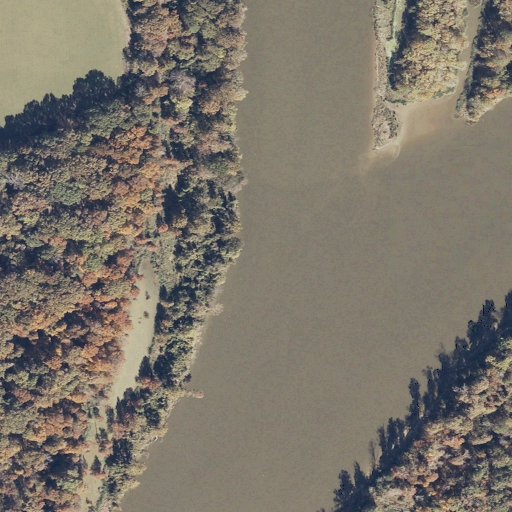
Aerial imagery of bar in Alabama named Hancock Shoals containing open water, woody wetlands, deciduous forest, pasture, grassland, mixed forest, and evergreen forest